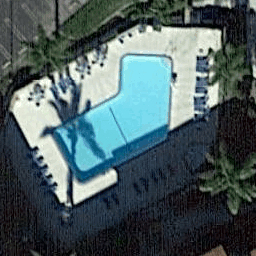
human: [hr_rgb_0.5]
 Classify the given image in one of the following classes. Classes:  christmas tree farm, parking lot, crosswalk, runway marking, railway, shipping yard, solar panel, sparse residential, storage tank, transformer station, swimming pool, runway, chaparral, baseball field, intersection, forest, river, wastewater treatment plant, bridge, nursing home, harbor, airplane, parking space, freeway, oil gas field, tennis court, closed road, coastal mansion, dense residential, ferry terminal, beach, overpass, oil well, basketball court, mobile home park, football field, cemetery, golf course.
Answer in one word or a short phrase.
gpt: swimming pool